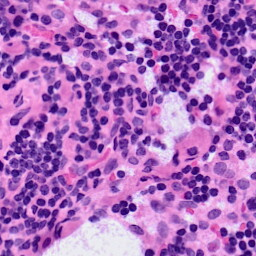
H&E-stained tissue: LymphNode